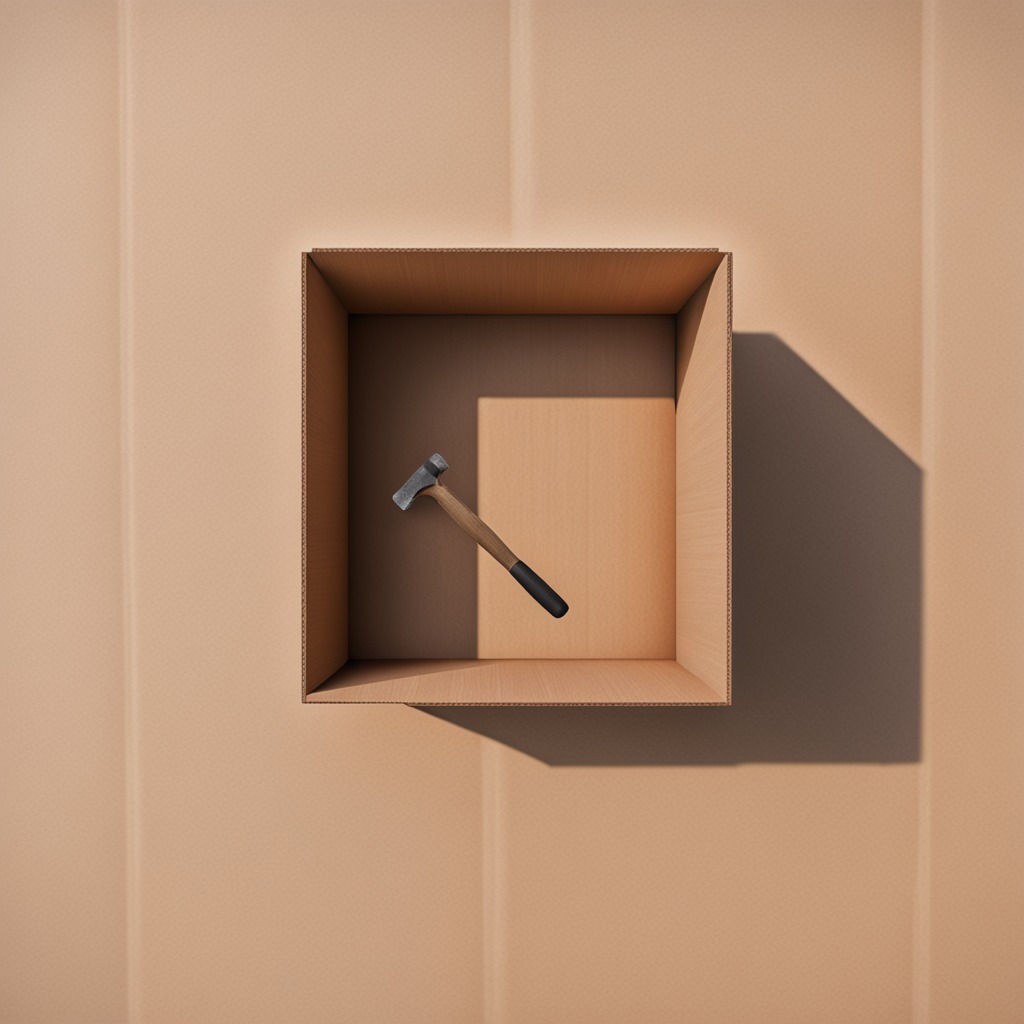
A hammer is lying on a clean dry cardboard box surface in an outdoor workshop during daytime bright natural light soft shadows slightly creased but